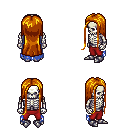
a pixel art fantasy rpg character, male body template, skeleton, blue tattered cape, red pants, dark blonde extra-long hairstyle, metal boots, four views (front, back, left, right), 2x2 character sprite sheet, small pixel art, hard edges, no anti-aliasing